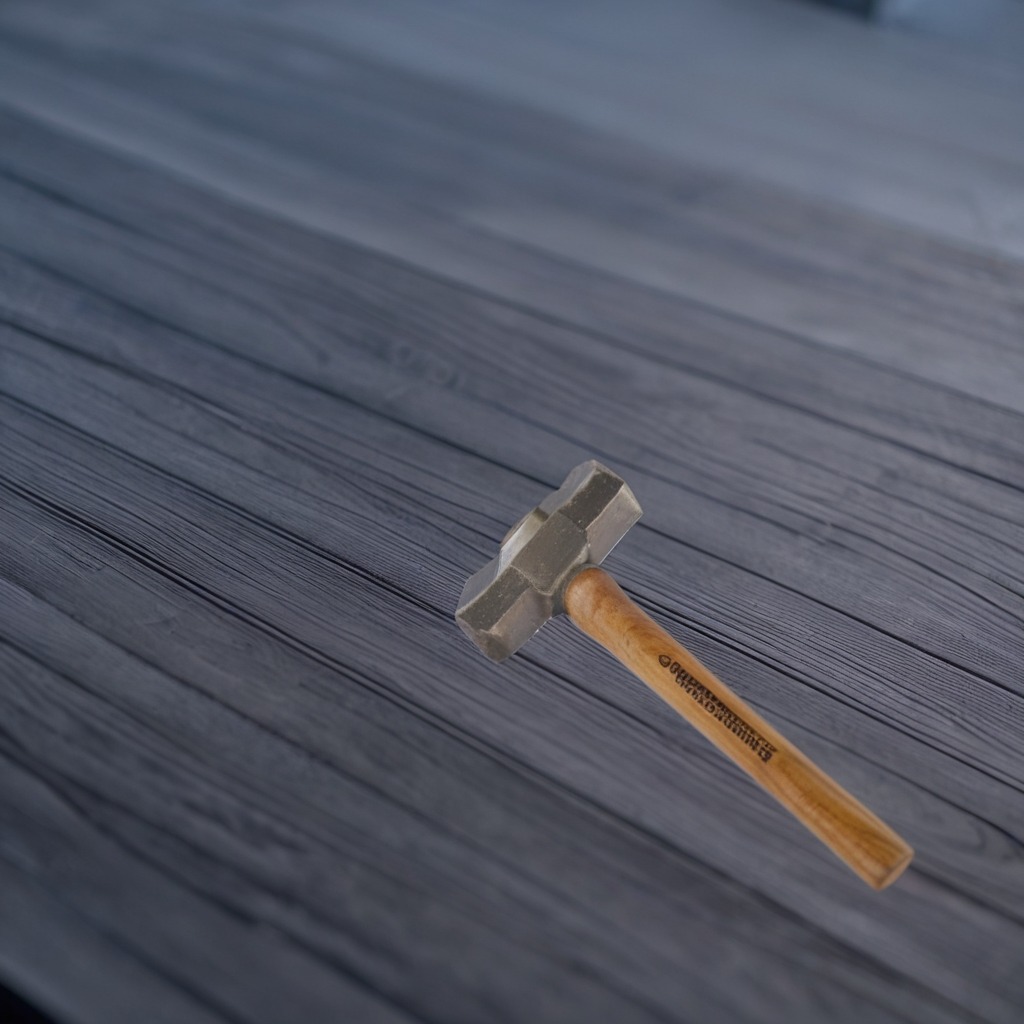
A hammer lies on the table in the small garage at twilight.